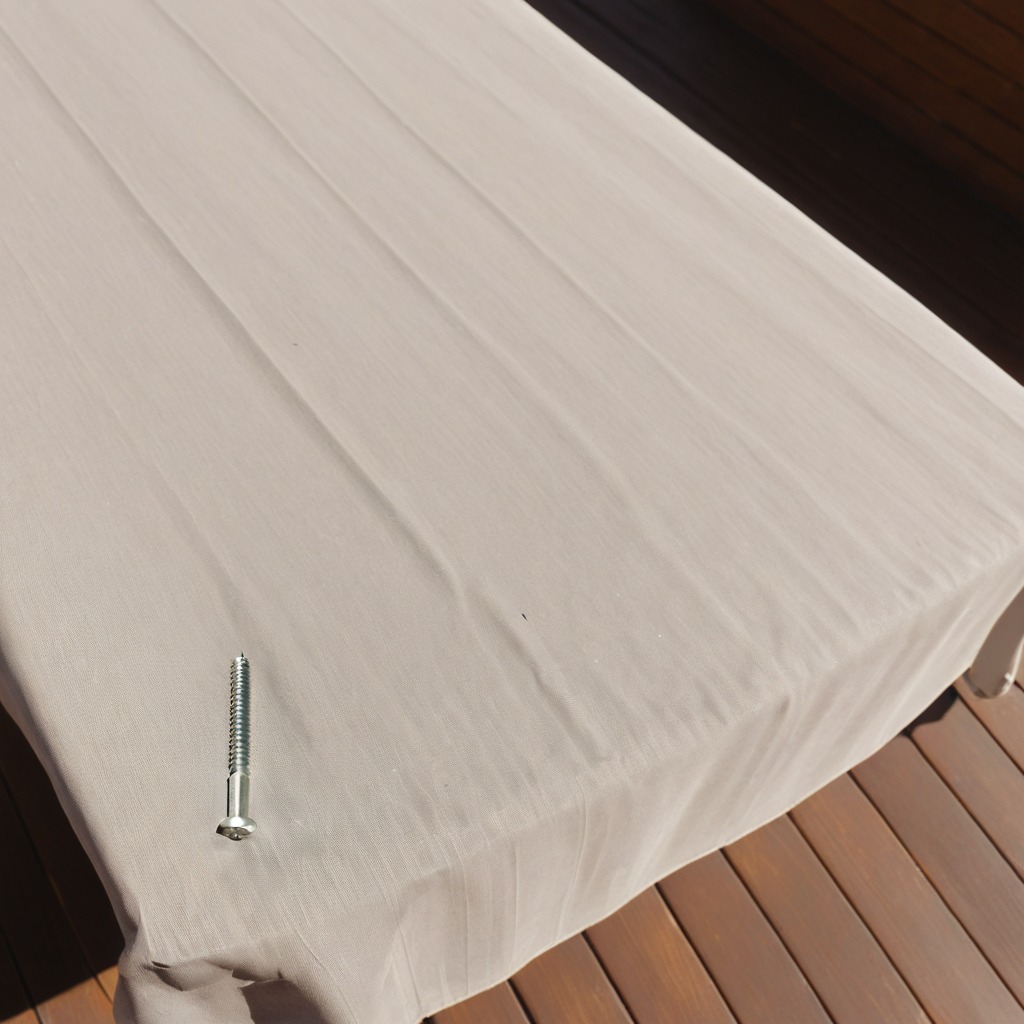
A metal screw is lying on a wooden table in an outdoor workshop during daytime bright natural light soft shadows worn but beneath the cloth.